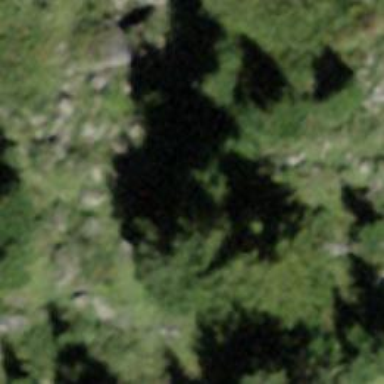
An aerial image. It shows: Forest area.